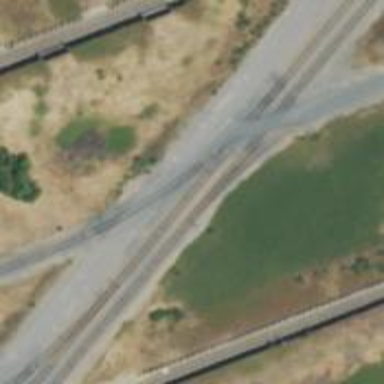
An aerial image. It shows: Rail spur service.